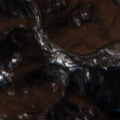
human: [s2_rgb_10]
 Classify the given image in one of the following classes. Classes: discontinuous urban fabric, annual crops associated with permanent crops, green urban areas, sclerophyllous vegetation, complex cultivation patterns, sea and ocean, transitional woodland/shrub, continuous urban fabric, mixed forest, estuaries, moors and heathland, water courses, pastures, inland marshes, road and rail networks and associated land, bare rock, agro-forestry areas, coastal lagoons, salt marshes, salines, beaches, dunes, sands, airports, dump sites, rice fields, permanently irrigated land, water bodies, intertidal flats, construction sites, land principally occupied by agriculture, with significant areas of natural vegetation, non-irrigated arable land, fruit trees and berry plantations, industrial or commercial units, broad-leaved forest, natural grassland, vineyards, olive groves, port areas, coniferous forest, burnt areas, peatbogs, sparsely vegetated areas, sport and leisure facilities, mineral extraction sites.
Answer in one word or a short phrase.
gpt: land principally occupied by agriculture, with significant areas of natural vegetation, broad-leaved forest